Question: I only want to display the date from my database to a textbox which is a "yyyy/MM/dd" format. The problem is when I'm retrieving the data, it comes out as "28/01/2022 12:00:00 AM". How can I display just the date?

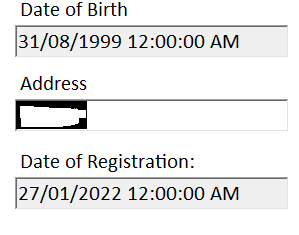
Answer: If you have a datetime field in SQL. You read into a vb.net variable
'''
Dim myDateTime As DateTime = getDateTimeValueFromSQL()
'''
or if you have a DateTime stored as a string in SQL (this is bad practice) you parse the string into a DateTime
'''
Dim myDateTimeString As String = getDateTimeStringFromSQL()
Dim myDateTime As DateTime = DateTime.ParseExact(myDateTimeString, "dd/MM/yyyy hh:mm:ss tt", Globalization.CultureInfo.InvariantCulture)
' "dd/MM/YYYY hh:mm:ss tt" here according to format in SQL
'''
then if you want to change how it is displayed as a string, you just use a string format method
'''
TextBox1.Text = $"{myDateTime:yyyy/MM/dd}"
' or
TextBox1.Text = myDateTime.ToString("yyyy/MM/dd")
'''